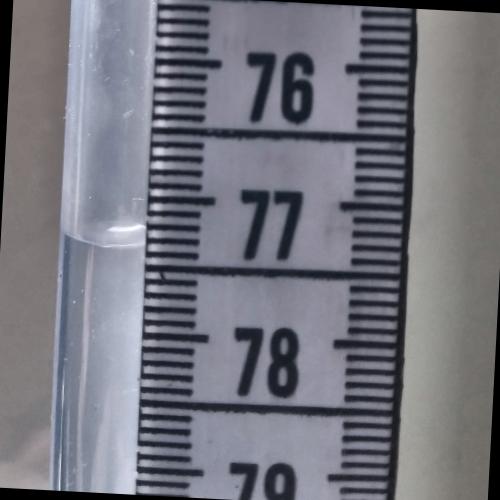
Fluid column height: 77.3 cm